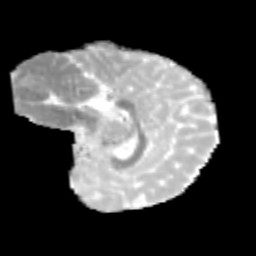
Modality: MD
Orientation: sagittal
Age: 9
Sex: female
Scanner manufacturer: siemens
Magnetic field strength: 3 T
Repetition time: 3.8 s
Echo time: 0.07 s